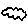
Label: cloud